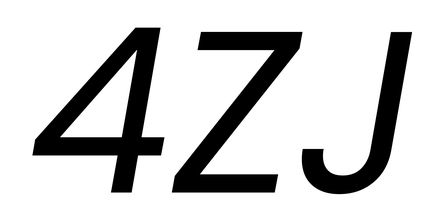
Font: Poppins-Italic